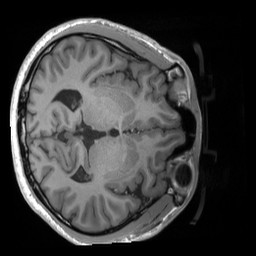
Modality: T1w
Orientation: axial
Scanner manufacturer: siemens
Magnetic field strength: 3 T
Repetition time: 2.3 s
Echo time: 0.00232 s